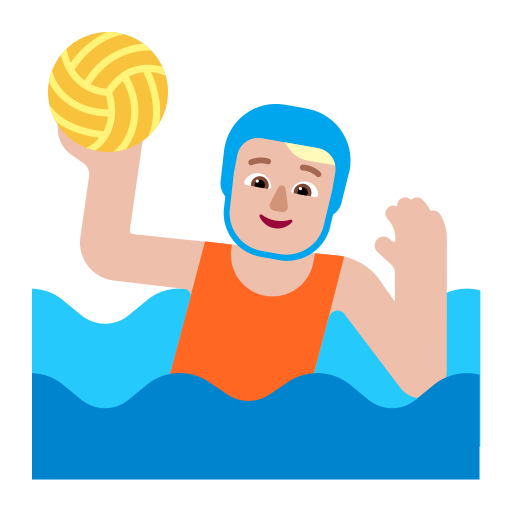
person playing water polo flat  light